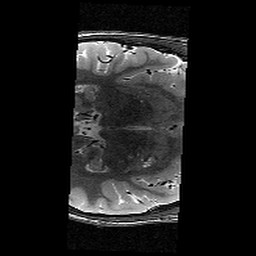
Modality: T2w
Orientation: axial
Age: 13
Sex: male
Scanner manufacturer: siemens
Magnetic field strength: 3 T
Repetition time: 9.23 s
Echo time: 0.067 s